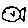
Label: fish